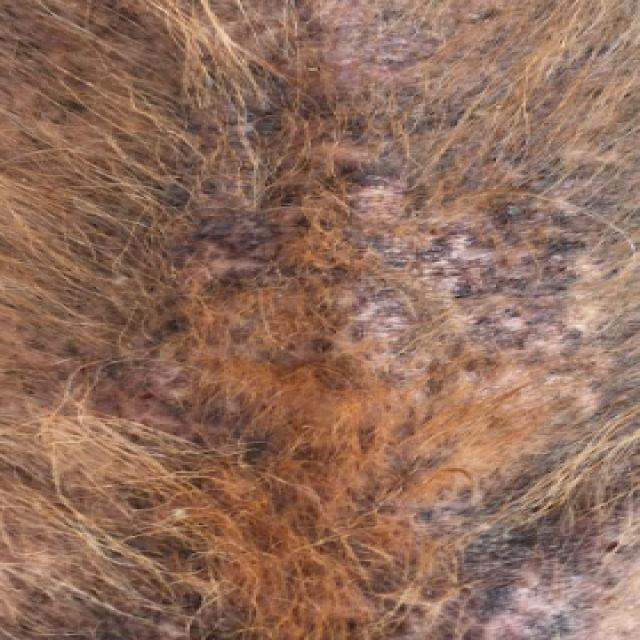
Canine demodicosis (Demodex mange) — caused by Demodex canis mites. Presents with alopecia, follicular papules, pustules, and comedones. Often localized on face and forelimbs.